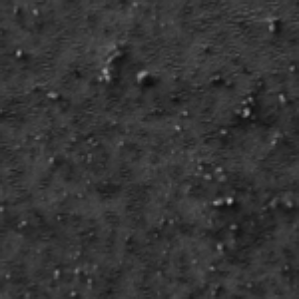
Label: frost